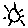
Label: sun